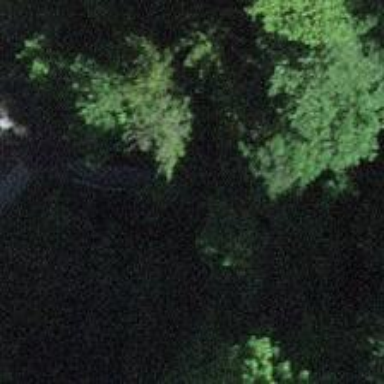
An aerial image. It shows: Bridged brideway.